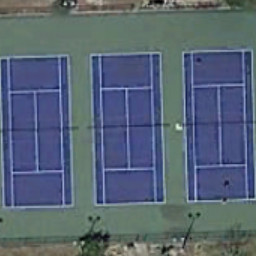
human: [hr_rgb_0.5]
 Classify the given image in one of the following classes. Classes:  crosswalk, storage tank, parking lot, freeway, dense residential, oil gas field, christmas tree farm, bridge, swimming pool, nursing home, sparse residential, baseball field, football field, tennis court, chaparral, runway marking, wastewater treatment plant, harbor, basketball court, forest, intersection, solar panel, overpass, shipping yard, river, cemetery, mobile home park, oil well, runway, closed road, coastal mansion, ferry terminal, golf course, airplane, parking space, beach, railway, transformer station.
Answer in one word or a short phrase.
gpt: tennis court